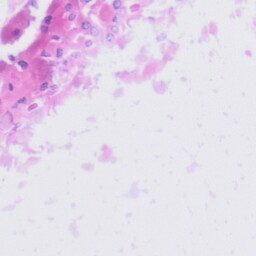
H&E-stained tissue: Tonsil